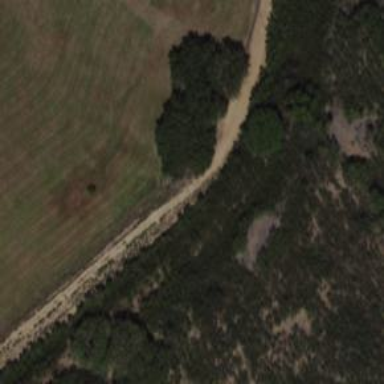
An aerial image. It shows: Cutline track.